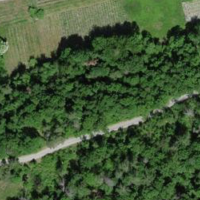
EUNIS habitat code: 41
Species observed at this site:
Epilobium parviflorum
Limenitis reducta
Hippocrepis emerus
Anacamptis pyramidalis